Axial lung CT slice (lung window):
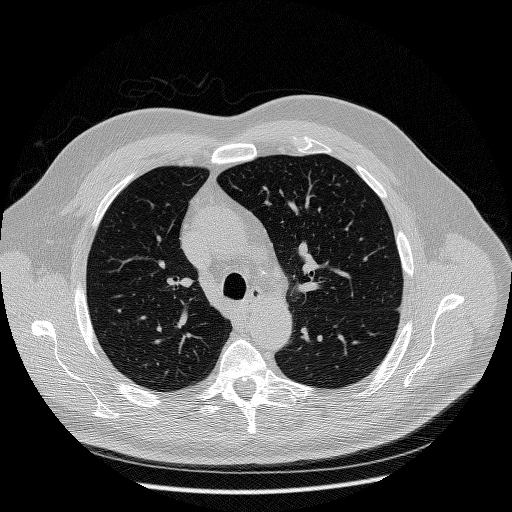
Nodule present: no